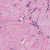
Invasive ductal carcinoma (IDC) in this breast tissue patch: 1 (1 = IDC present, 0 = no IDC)